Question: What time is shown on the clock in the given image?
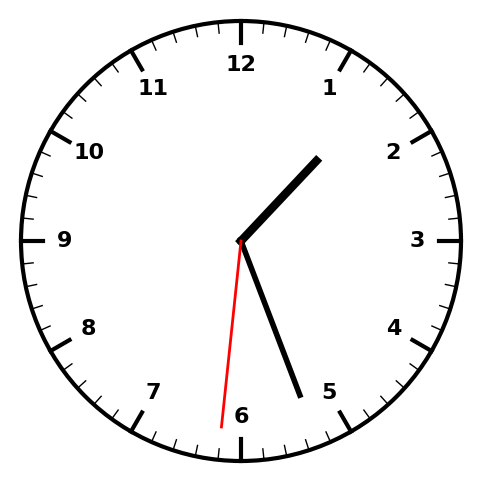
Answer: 01:26:31